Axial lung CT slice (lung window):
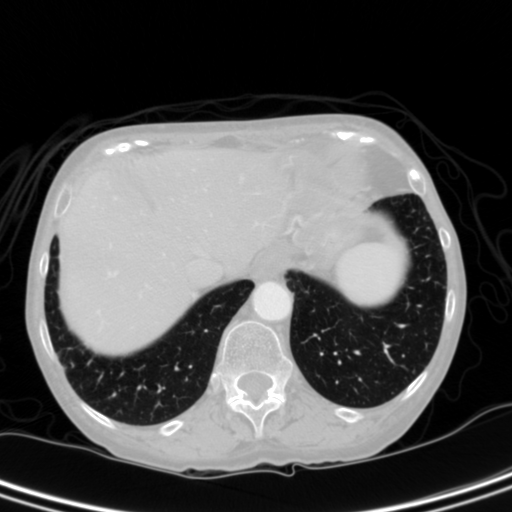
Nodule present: no